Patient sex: F
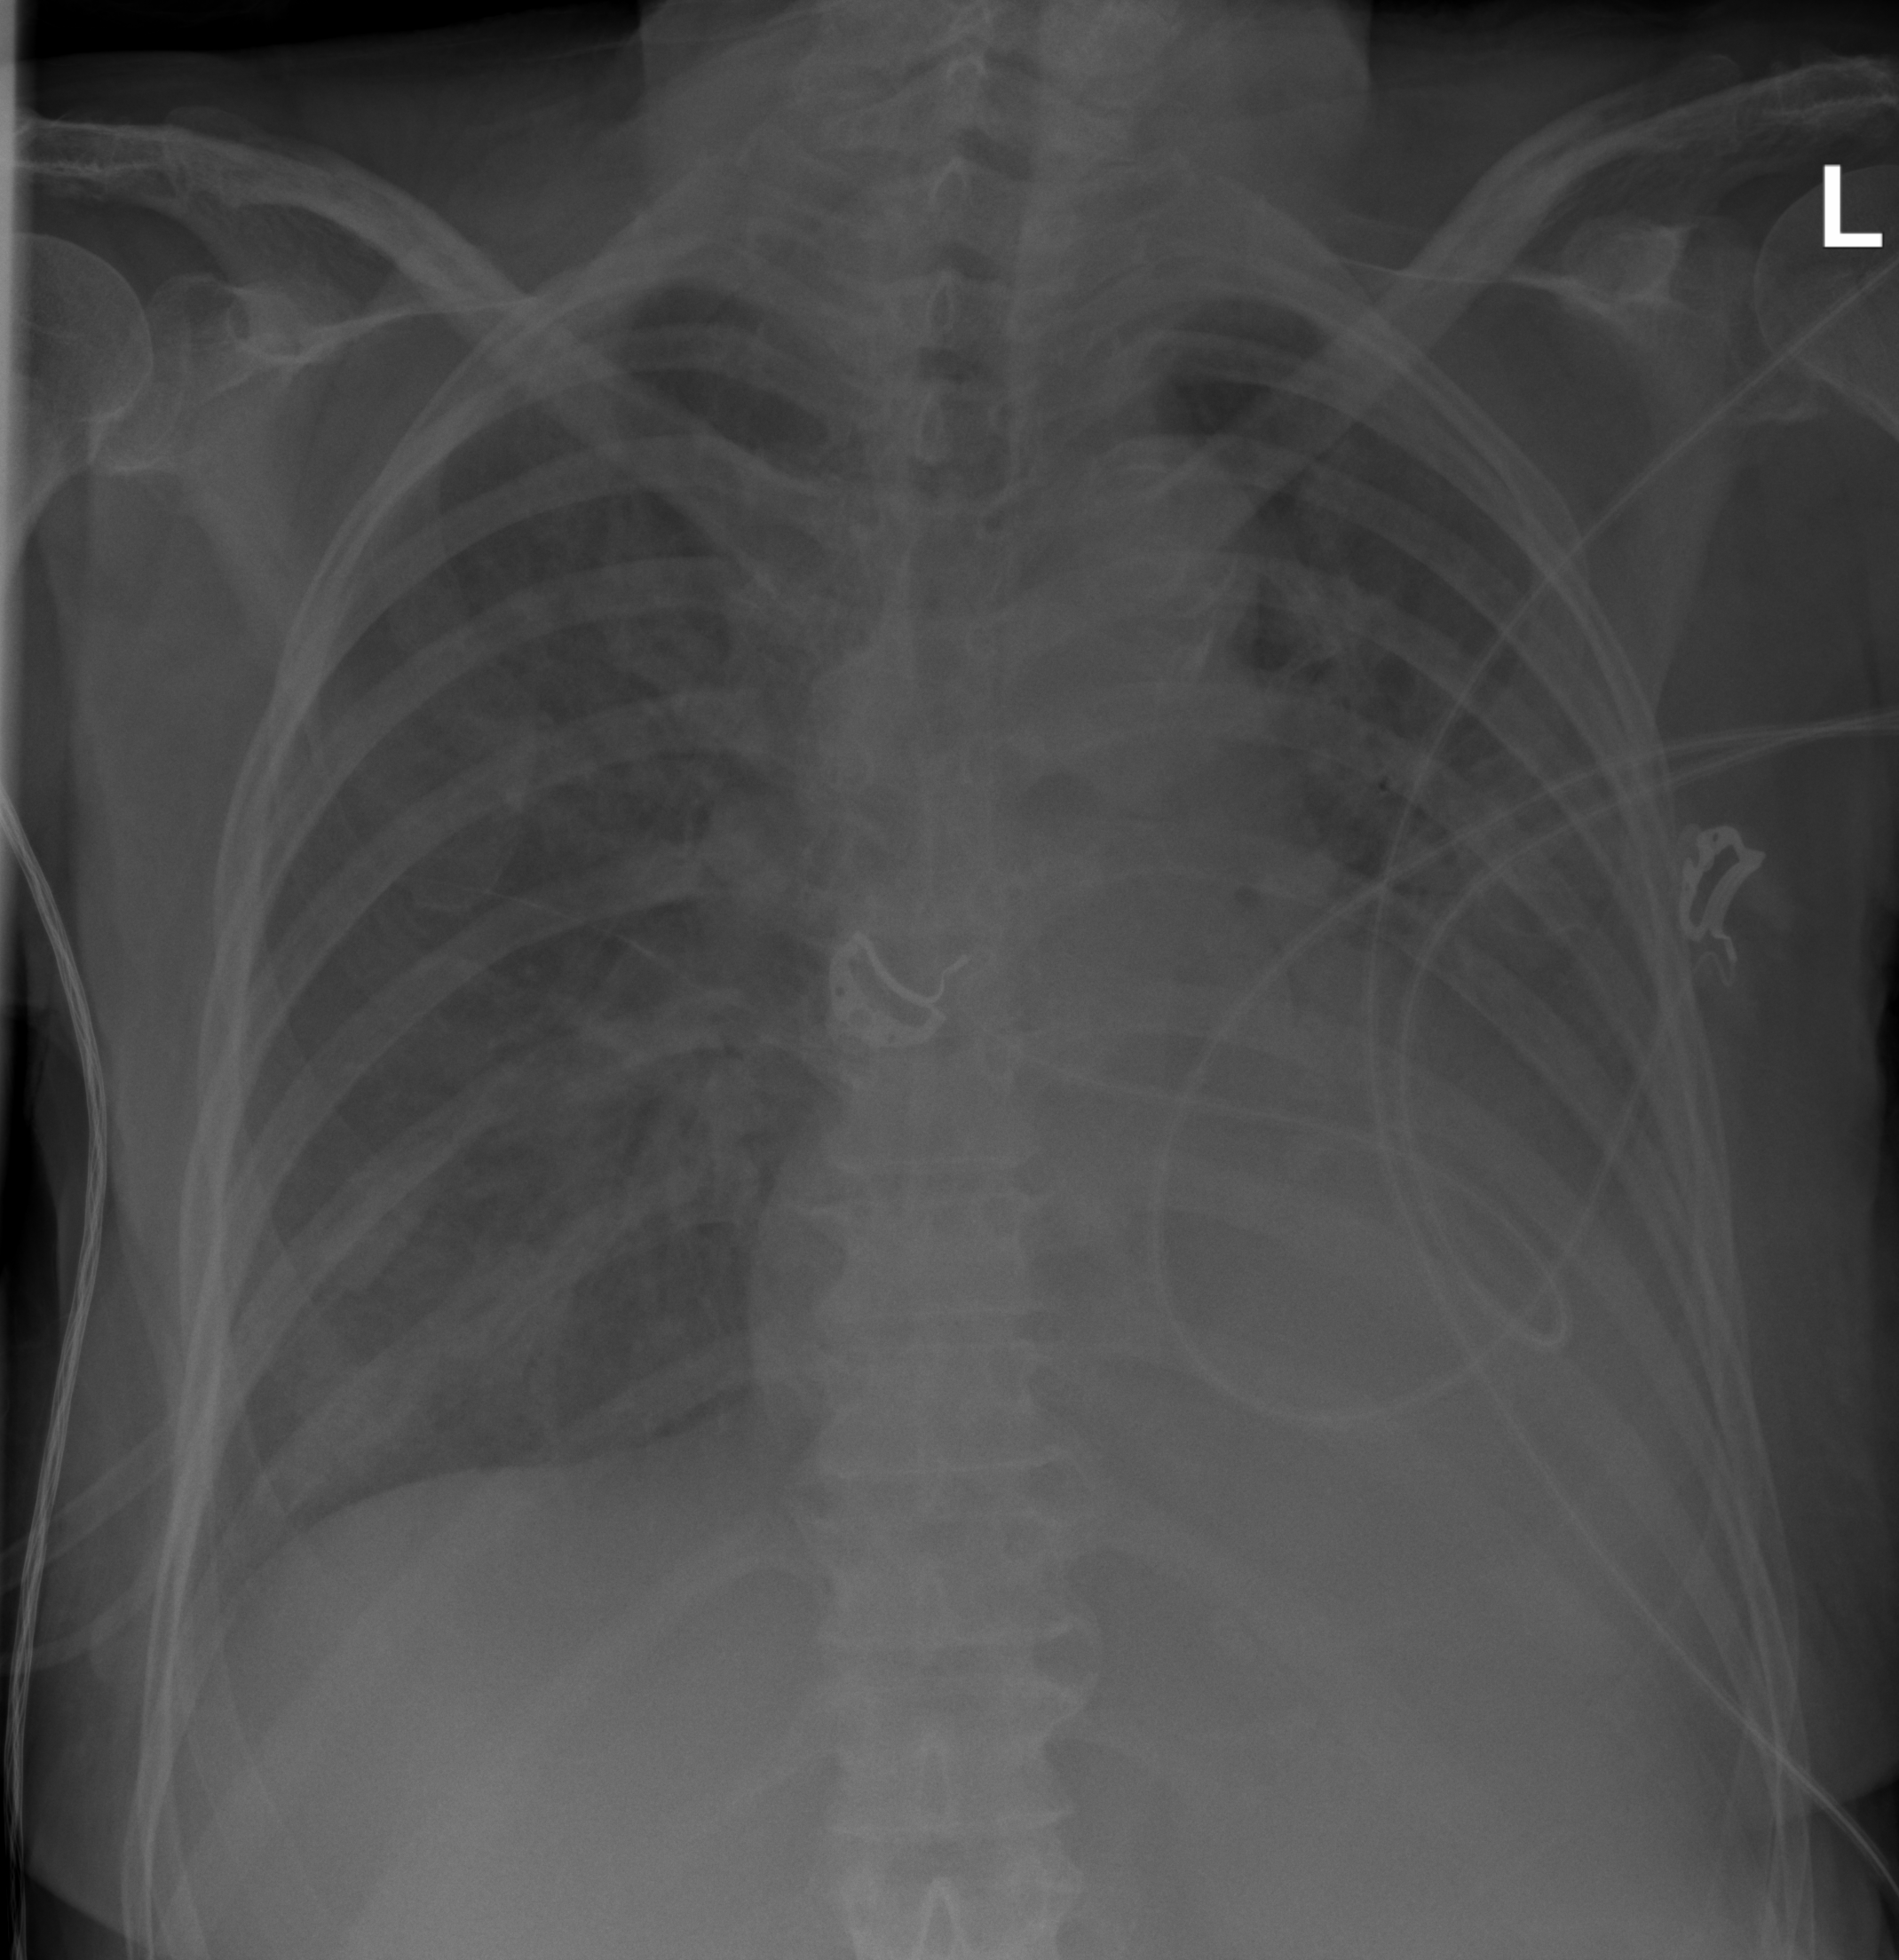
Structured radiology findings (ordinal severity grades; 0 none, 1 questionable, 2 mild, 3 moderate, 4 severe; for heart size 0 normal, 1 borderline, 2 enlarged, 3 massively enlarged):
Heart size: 2
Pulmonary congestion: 3
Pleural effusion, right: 2
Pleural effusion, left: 3
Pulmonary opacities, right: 2
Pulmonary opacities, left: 2
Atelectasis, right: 2
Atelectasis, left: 2